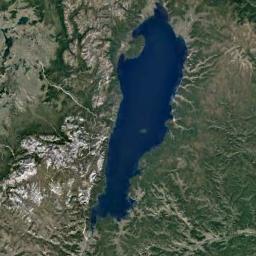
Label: lake